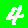
Digit: 4